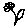
Label: flower